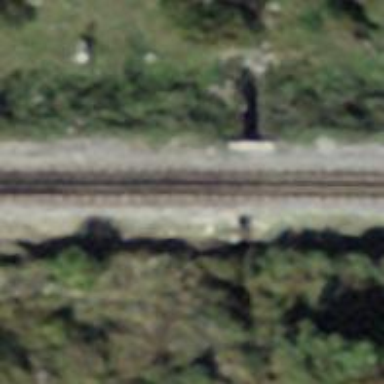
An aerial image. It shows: Preserved narrow-gauge railway.